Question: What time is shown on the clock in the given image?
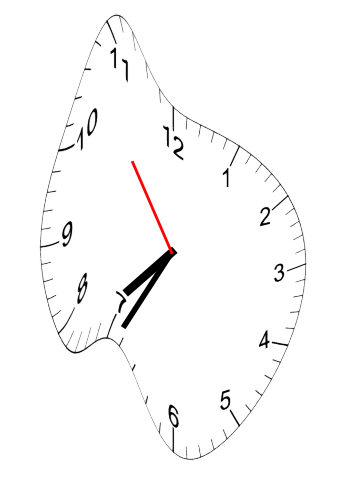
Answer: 07:34:54